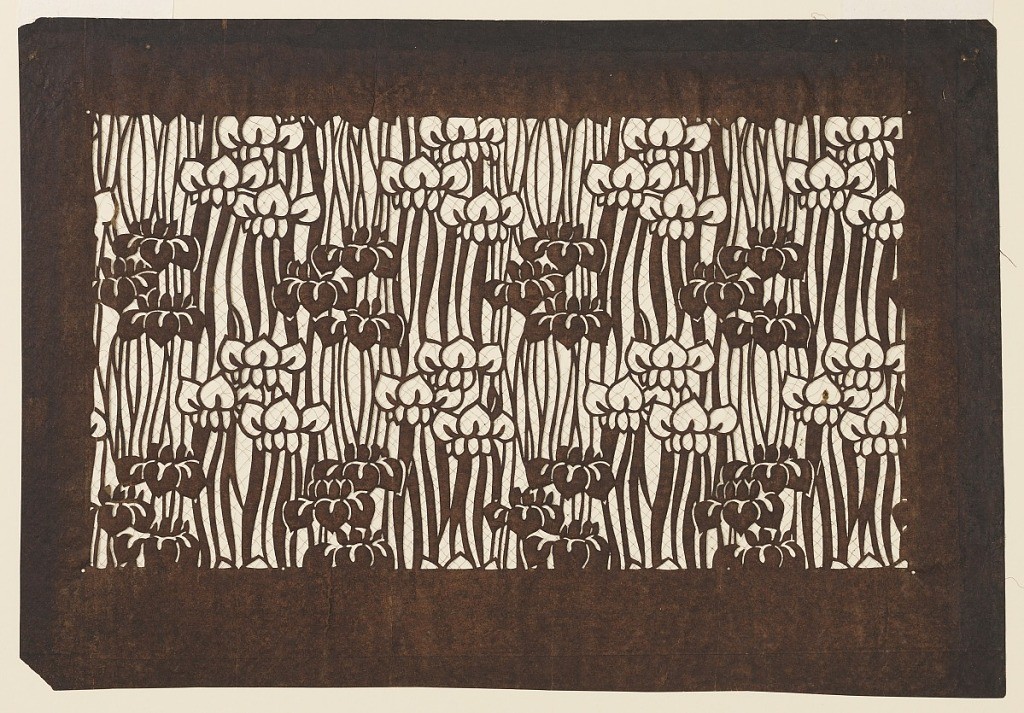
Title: Iris motif
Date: mid 18th - early 19th century
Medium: Mulberry paper (kozo washi) treated with fermented persimmon tannin (kakishibu), and silk threads (itoire)
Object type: Stencil
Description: Irise (shobu) clusters paired in groups of three are alternating between positive and negative silhouettes. Stylized leaves and stems form an abstract striated ground.